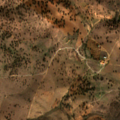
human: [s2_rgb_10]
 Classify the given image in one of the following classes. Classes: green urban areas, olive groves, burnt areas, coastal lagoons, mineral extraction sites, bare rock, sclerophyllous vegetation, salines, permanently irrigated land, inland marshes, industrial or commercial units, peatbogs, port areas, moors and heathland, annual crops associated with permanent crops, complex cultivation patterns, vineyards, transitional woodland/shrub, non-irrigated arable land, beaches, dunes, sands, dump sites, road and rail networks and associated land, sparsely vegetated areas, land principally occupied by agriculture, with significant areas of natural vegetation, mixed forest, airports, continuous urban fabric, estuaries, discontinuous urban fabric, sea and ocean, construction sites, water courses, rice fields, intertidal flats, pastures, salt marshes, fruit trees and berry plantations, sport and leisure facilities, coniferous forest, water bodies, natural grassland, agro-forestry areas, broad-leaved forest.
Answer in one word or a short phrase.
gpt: pastures, agro-forestry areas